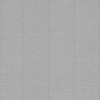
Label: dusty